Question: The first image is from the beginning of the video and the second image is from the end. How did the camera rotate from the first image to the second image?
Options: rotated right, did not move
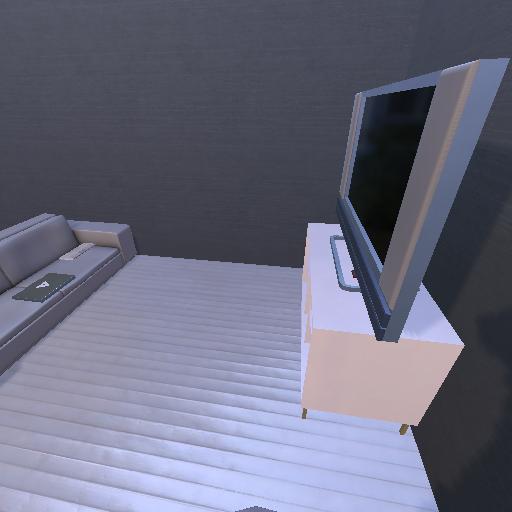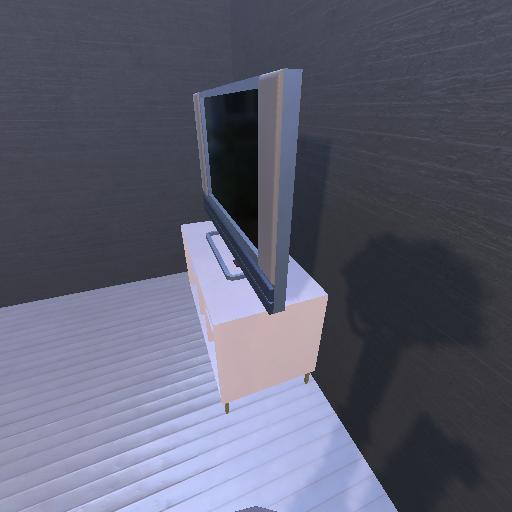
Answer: rotated right